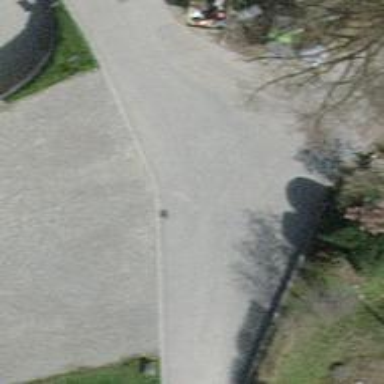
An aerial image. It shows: Asphalt road in residential area.